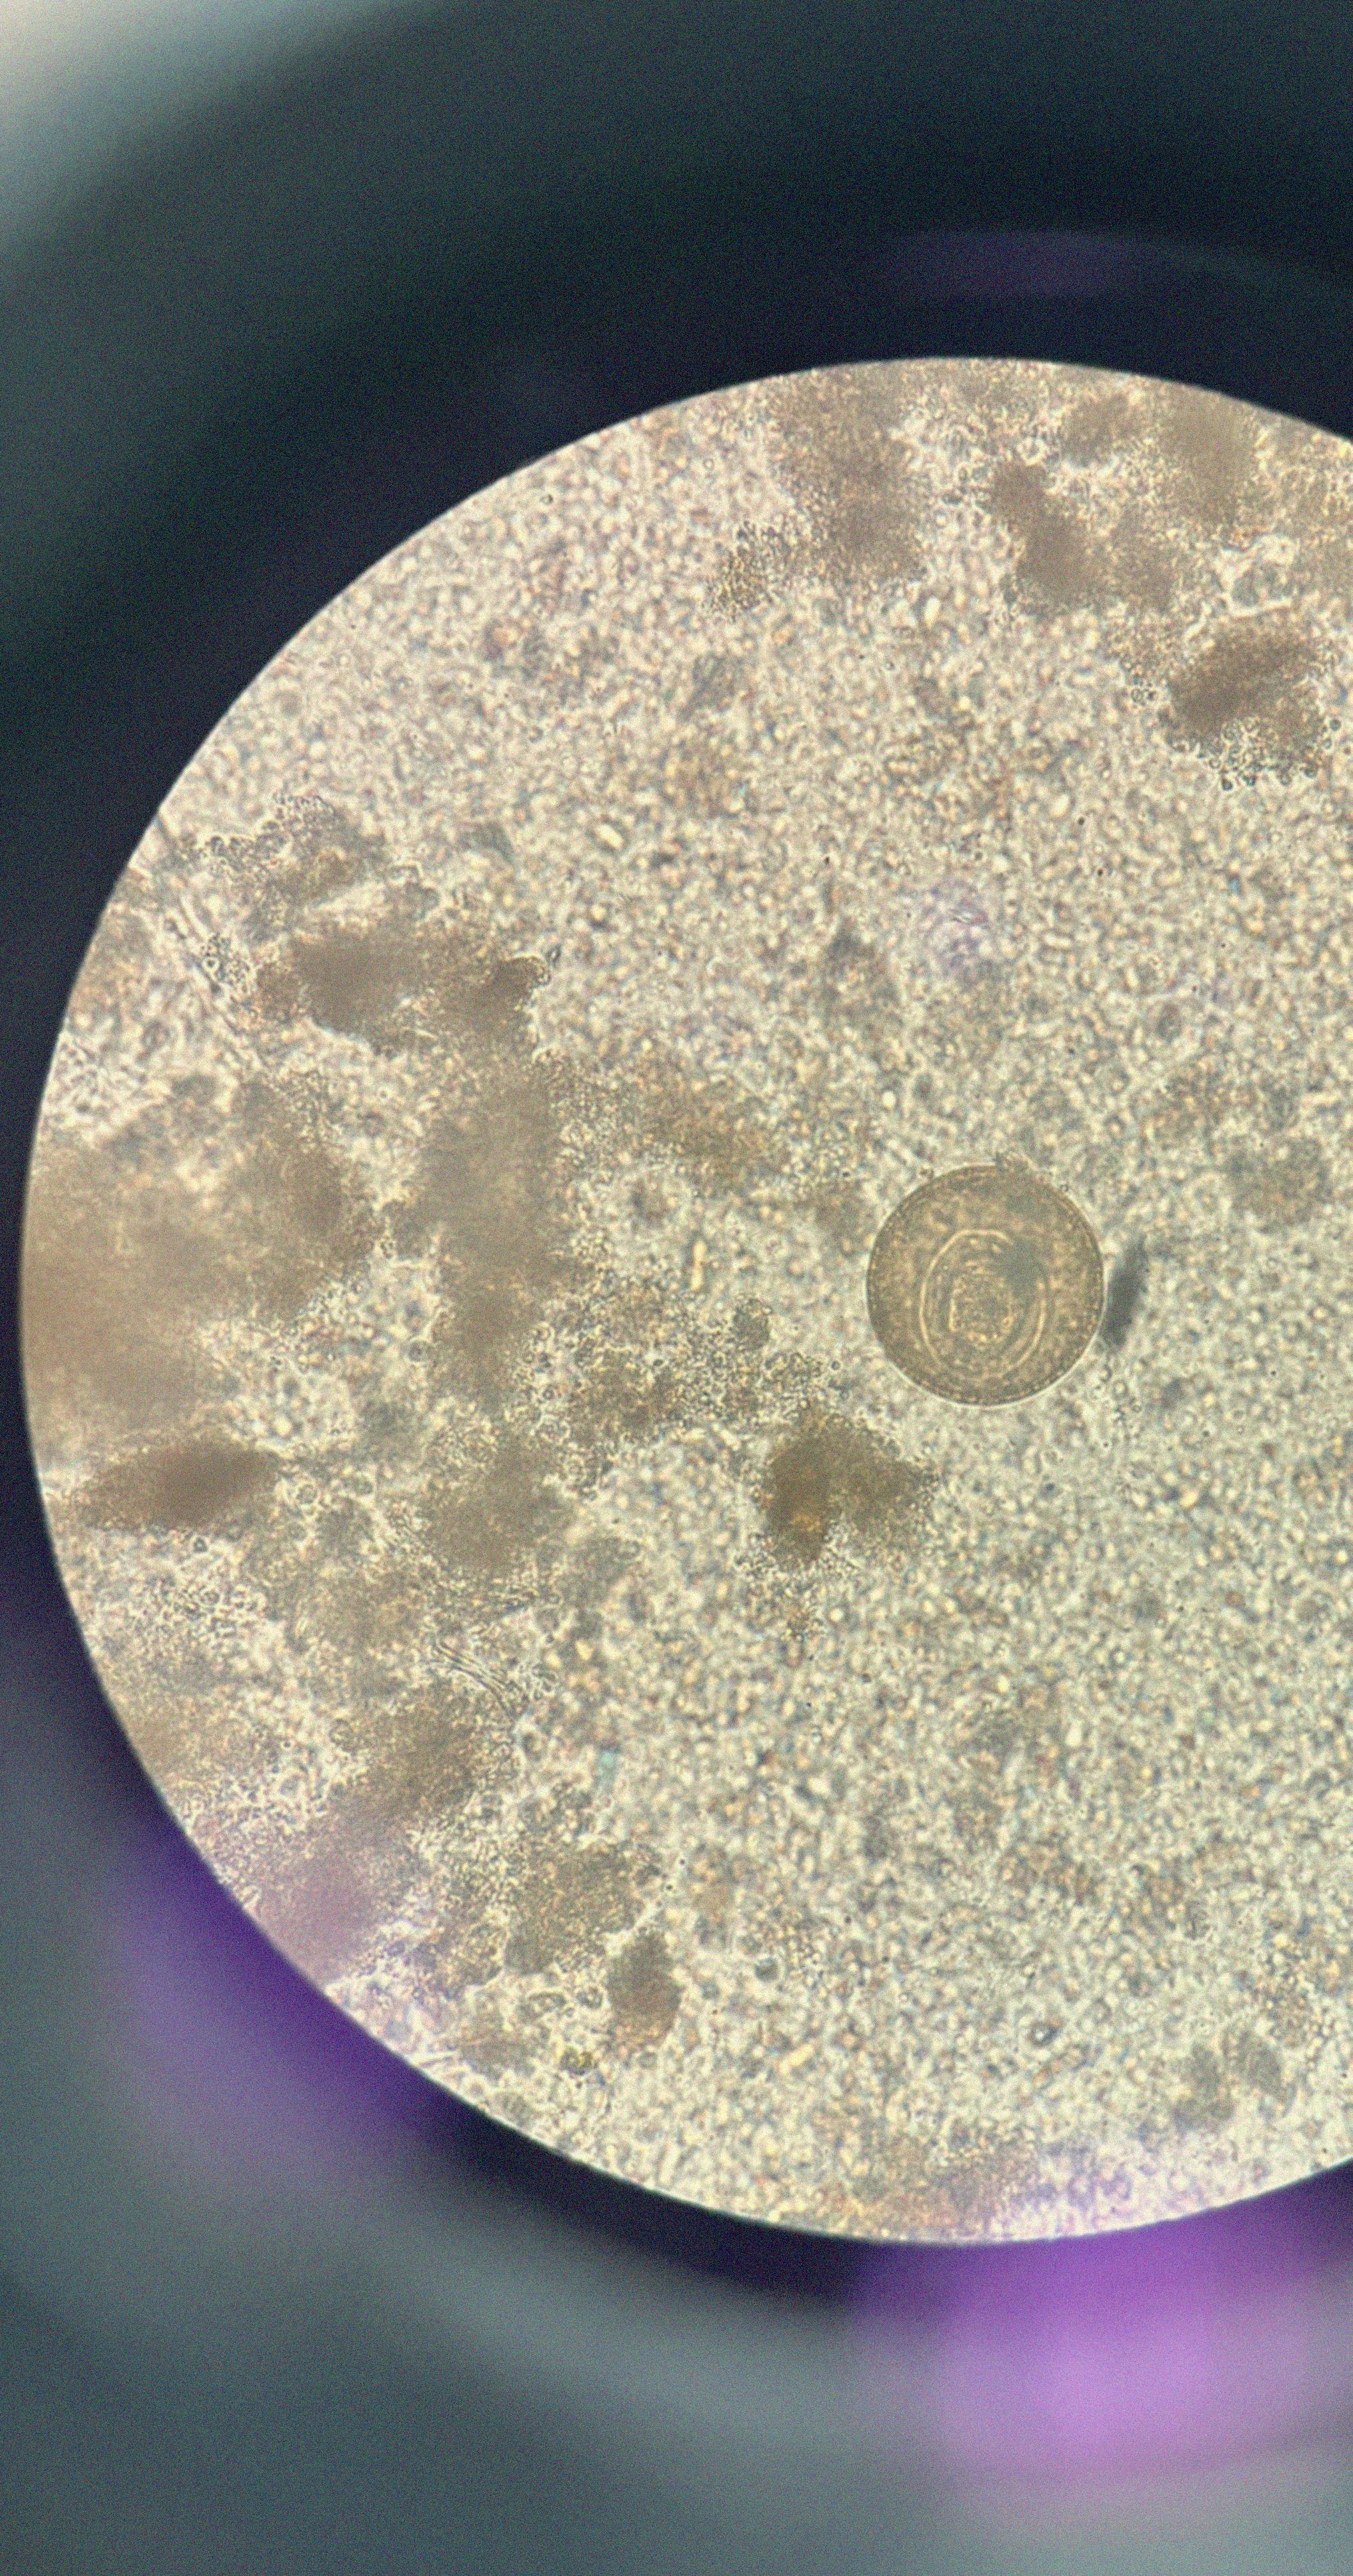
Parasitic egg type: Hymenolepis diminuta